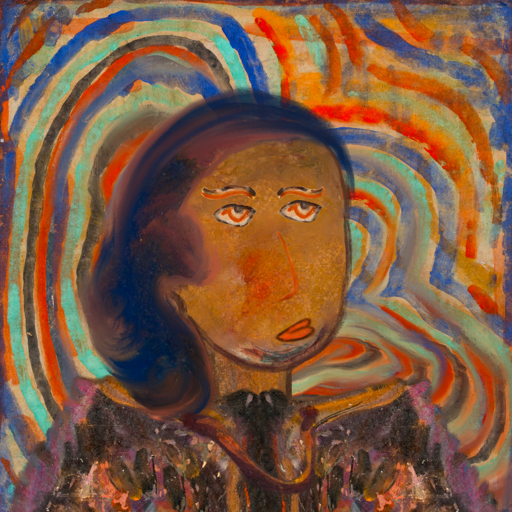
Background: Sisters, Head And Neck Side: Pipe, Face Side: Experience, Bust: Gypsy_Queen, Hair Side: Mother_And_Son_Son, Head Accessory: Blank, Second Necklace: Comrade, Necklace: Blank, Baby: Blank